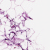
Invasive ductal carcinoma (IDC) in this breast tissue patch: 0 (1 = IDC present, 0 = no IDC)